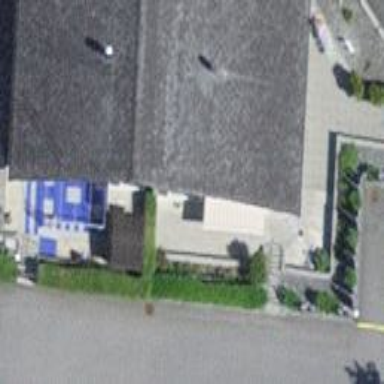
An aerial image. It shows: Building.